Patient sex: F
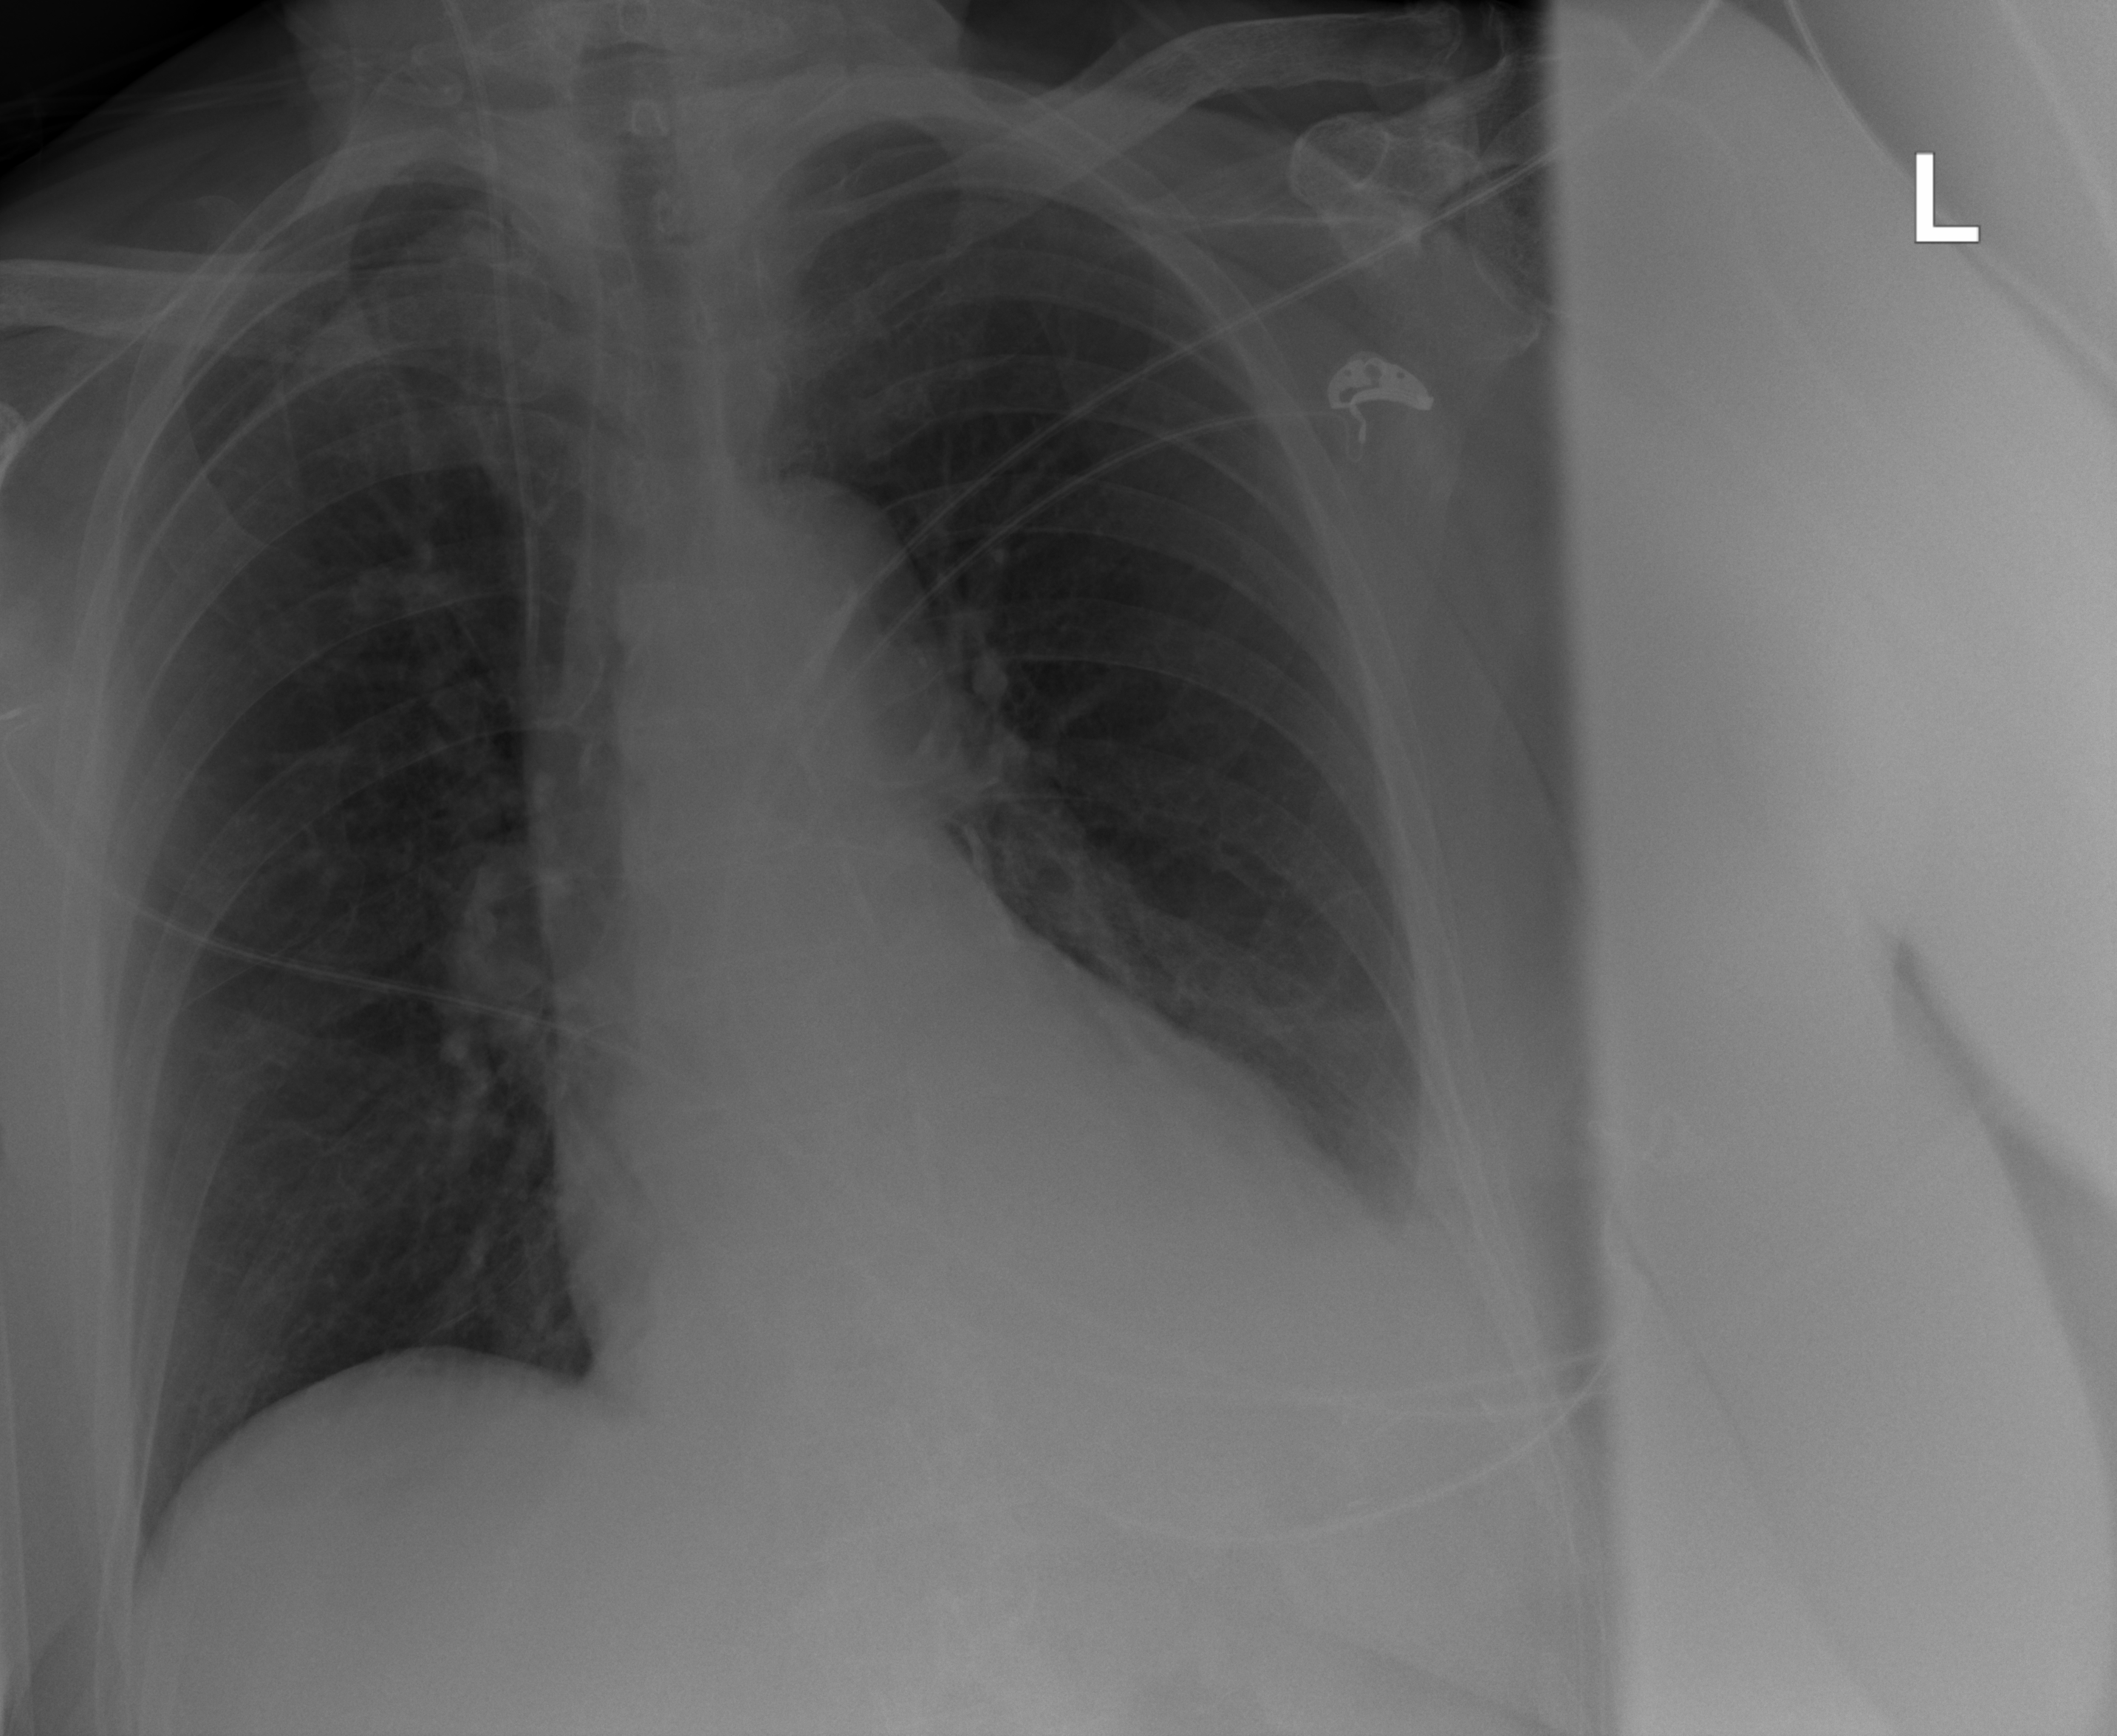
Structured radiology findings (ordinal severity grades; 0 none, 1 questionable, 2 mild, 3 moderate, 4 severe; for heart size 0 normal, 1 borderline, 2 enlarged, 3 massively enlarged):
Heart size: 0
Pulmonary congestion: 0
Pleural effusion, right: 0
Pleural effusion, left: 2
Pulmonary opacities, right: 0
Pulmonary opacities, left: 0
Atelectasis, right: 0
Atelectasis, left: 2